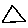
Label: triangle